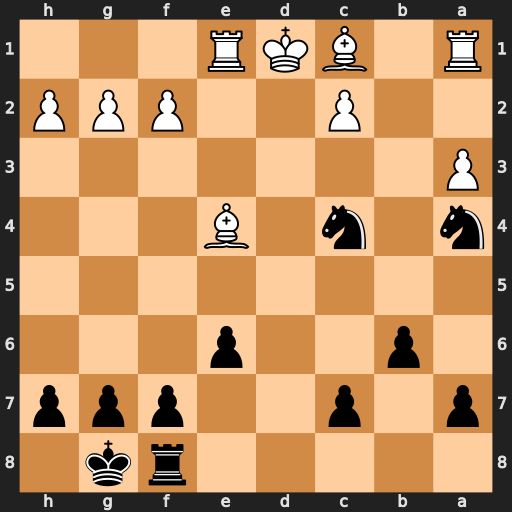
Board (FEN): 5rk1/p1p2ppp/1p2p3/8/n1n1B3/P7/2P2PPP/R1BKR3
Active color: b
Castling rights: -
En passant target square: -
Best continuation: Nc3#